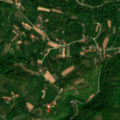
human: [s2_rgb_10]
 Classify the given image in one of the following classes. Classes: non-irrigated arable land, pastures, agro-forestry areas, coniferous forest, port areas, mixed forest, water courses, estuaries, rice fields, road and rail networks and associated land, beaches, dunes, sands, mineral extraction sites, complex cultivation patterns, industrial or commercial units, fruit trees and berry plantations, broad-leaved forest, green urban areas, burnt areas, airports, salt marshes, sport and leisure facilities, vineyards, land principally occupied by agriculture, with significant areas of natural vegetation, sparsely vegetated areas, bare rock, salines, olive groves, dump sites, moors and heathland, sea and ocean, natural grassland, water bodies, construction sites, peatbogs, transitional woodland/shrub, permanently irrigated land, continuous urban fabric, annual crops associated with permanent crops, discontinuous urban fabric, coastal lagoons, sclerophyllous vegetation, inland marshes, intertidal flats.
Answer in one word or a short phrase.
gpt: complex cultivation patterns, land principally occupied by agriculture, with significant areas of natural vegetation, broad-leaved forest